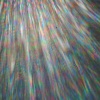
Label: sunburn